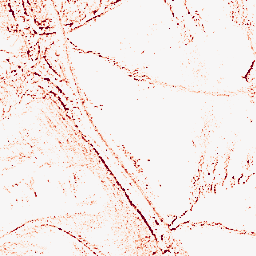
Category: morphological
Decomposition family: morphological_square
Decomposition parameters: operation: opening
size: 3
Upsampling method: sinc_hamming
Upsampling parameters: scale: 4
kernel_size: 4
Upsampling scale: 4